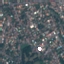
Label: Residential